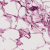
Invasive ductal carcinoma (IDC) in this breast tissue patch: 0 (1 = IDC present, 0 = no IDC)